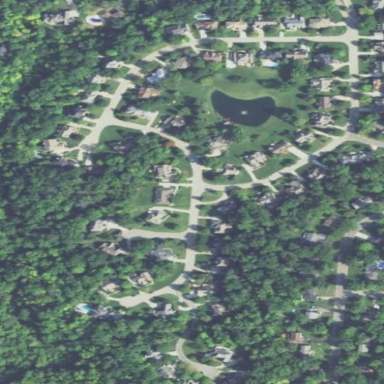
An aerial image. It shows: Residential area within neighborhood.